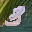
Label: 3